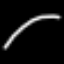
Label: squiggle